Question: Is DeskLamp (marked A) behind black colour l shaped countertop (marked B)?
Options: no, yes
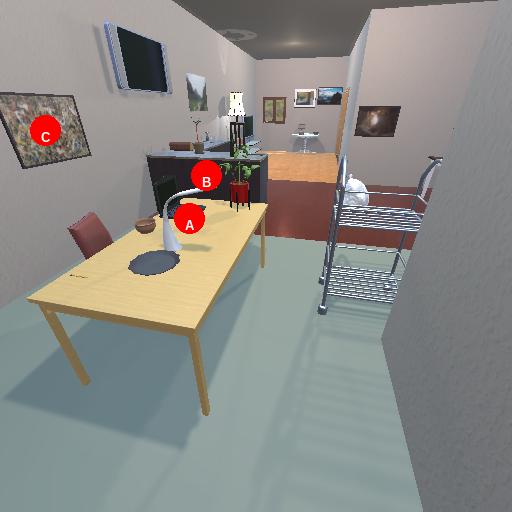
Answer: no